Field crop: maize
Growth stage: 1
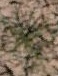
Species: salsola